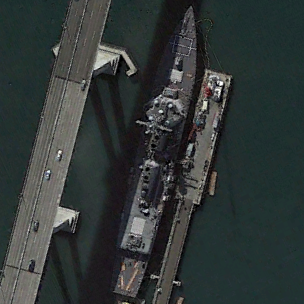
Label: destroyer